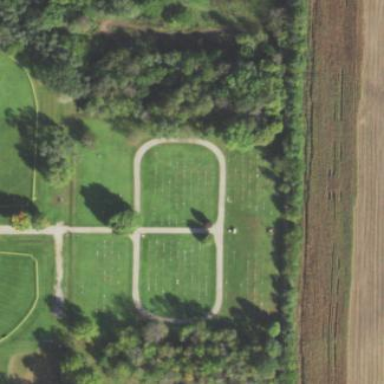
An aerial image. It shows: Cemetery.